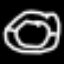
Label: donut